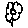
Label: flower